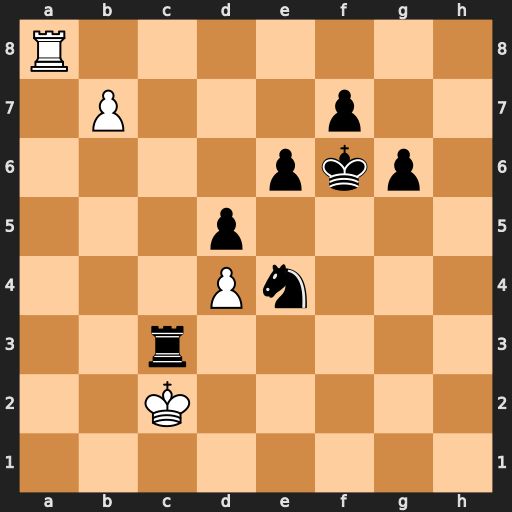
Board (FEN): R7/1P3p2/4pkp1/3p4/3Pn3/2r5/2K5/8
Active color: w
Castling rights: -
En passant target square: -
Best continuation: Kb2 Nd6 b8=Q